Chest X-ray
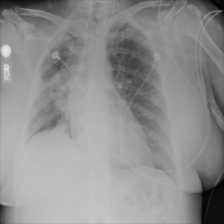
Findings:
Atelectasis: negative
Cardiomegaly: negative
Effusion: negative
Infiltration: negative
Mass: negative
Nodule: negative
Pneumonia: negative
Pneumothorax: negative
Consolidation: negative
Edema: negative
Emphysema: negative
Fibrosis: negative
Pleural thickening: negative
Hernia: negative